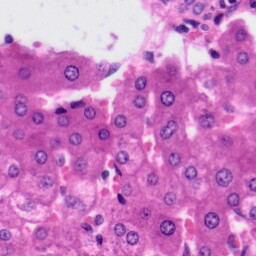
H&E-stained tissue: Liver